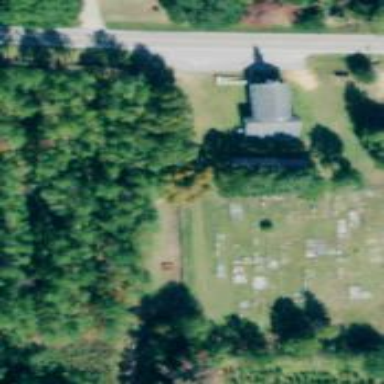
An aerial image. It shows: Cemetery.